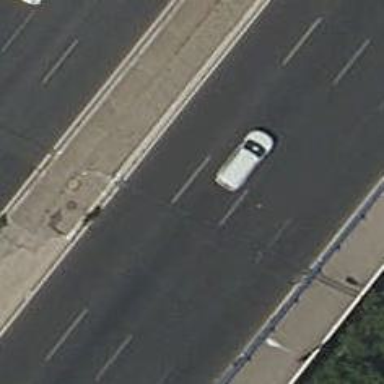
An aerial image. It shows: Kerb barrier.